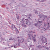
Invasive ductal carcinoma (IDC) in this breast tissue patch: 1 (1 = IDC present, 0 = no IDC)